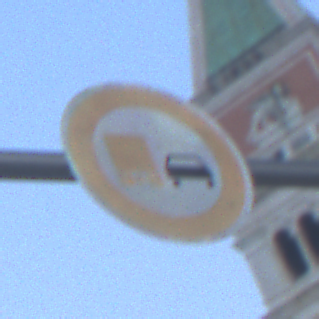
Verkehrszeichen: UeberholverbotKraftfahrzeuge
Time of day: Dawn
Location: Outdoor (Urban)
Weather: Clear
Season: NotSpecified
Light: Natural